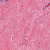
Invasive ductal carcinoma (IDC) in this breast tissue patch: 0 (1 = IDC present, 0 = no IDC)